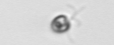
Label: Pyramimonas